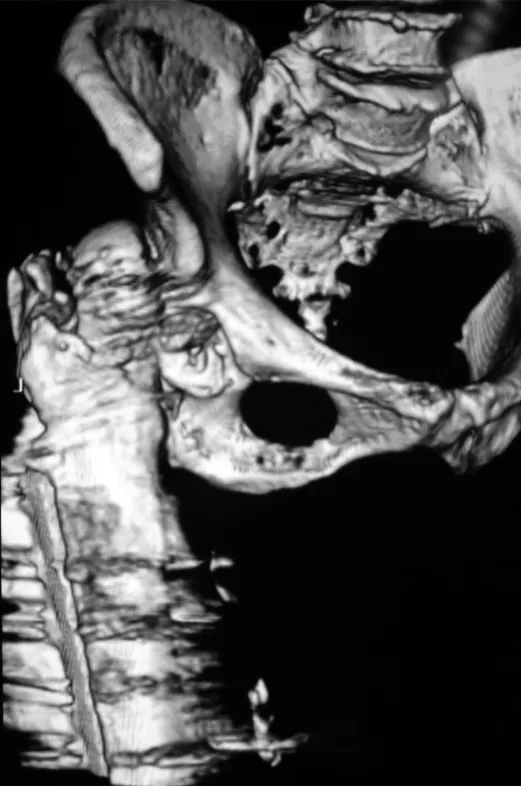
A 3-dimentional reconstructed computer tomography demonstrating the hip dislocation.
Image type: radiology (ct)